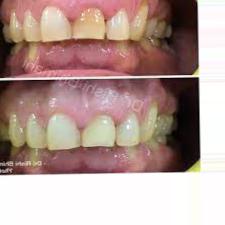
Condition: Tooth Discoloration